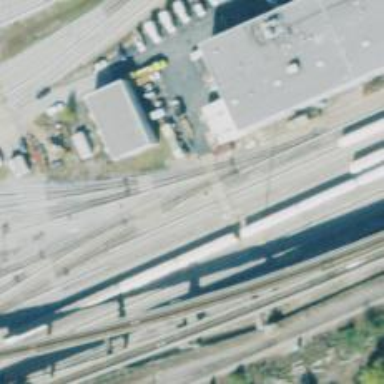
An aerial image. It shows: Electrified rail passing through service yard.